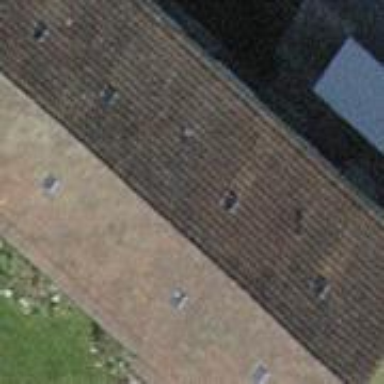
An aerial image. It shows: Apartment building with tile roof.